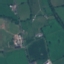
Label: Pasture